Question: How many notes?
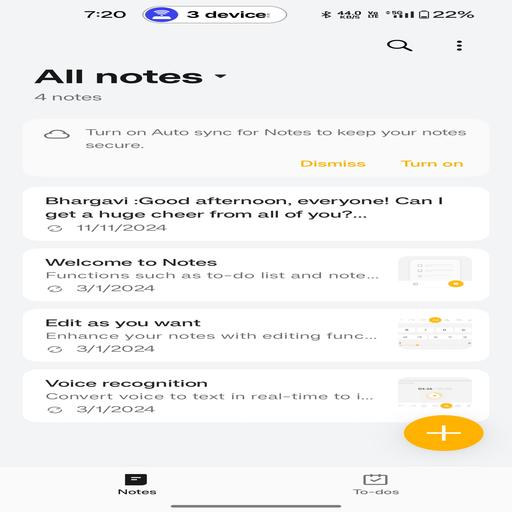
Answer: 4 notes